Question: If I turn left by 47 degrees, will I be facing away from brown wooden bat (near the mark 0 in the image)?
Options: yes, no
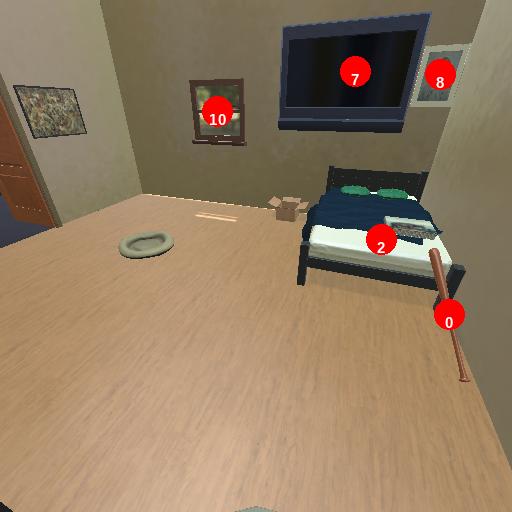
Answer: yes